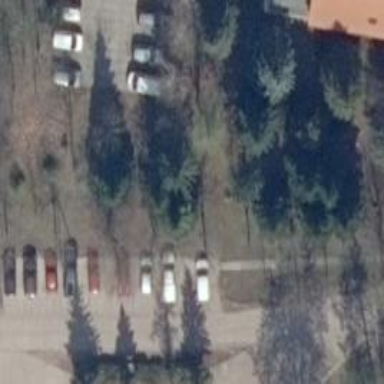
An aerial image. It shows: Row of trees in natural setting.